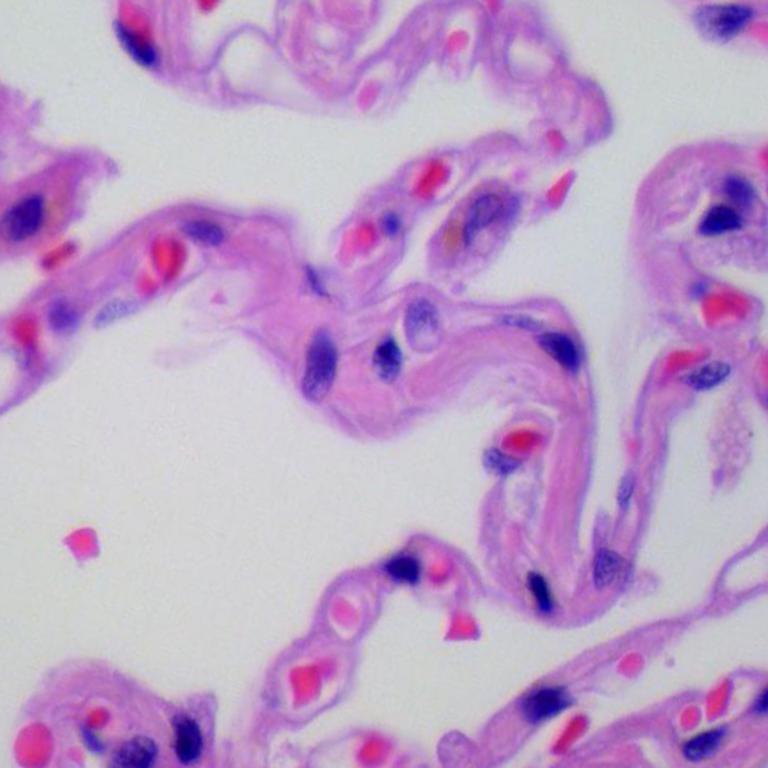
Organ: lung
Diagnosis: benign